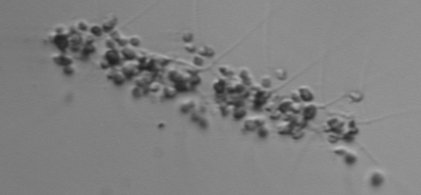
Label: Chaetoceros_didymus_TAG_external_flagellate